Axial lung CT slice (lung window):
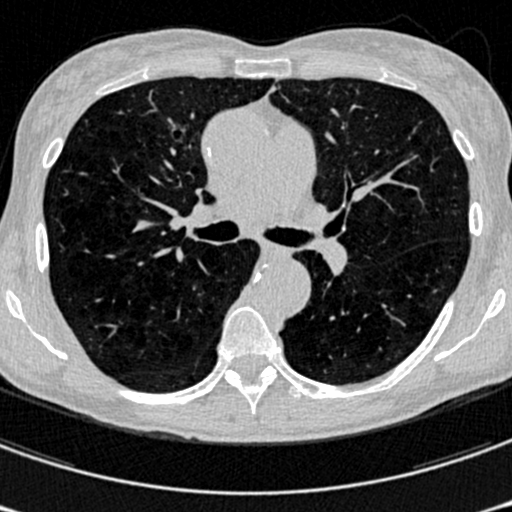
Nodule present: no